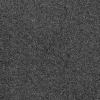
Atmospheric dust classification: dusty